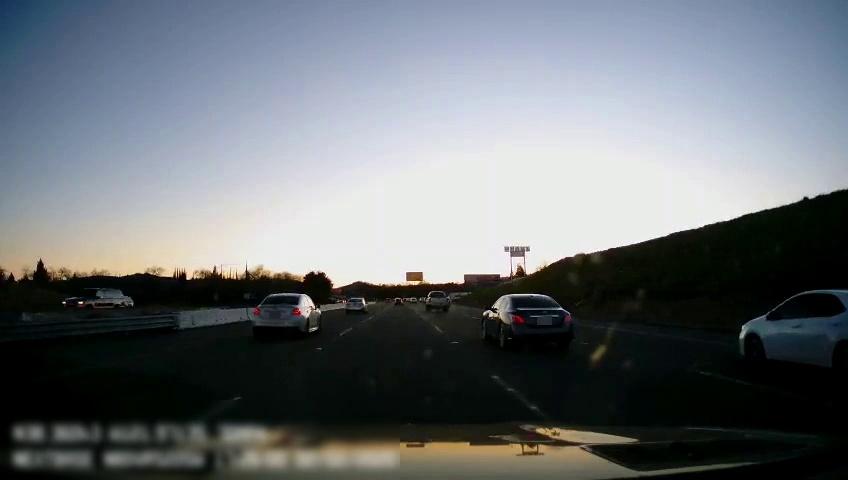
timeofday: Dusk/Dawn/Twilight
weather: Cloudy
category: Drivable Space
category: Vehicles | Car
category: Vehicles | Car
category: Vehicles | Car
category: Vehicles | Truck
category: Vehicles | Car
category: Lanes | Alternate Lane
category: Lanes | Current Lane
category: Lanes | Current Lane
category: Lanes | Alternate Lane
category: Lanes | Alternate Lane